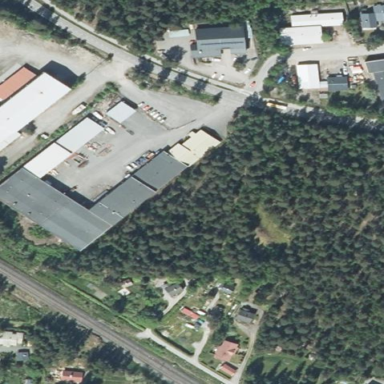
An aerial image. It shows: Industrial building.